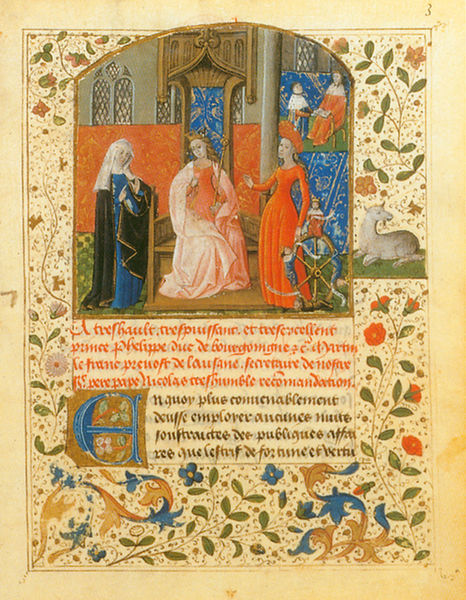
Titel: Estrif de Fortune et Vertu
Künstler: Martin Le Franc
Institution: Paris, Bibliothèque Nationale
Schlagwörter: frauen, bunt, bibel, ranken, schrift, wagenrad, thron, ornamente, lamm, buch, seite, illustration, schlange, gebetsbuch, jesus, andacht, königin, maria, biblisch, ziege, handschrift, verkündigung, buchmalerei, inkunabel, lochner